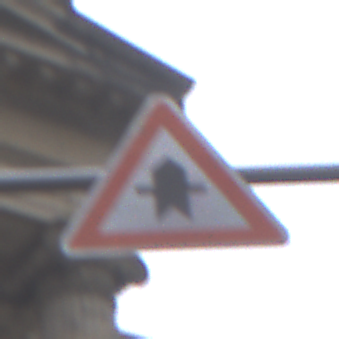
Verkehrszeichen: Vorfahrt
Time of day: Midday
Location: Outdoor (Urban)
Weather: Overcast
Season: NotSpecified
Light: Natural